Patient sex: M
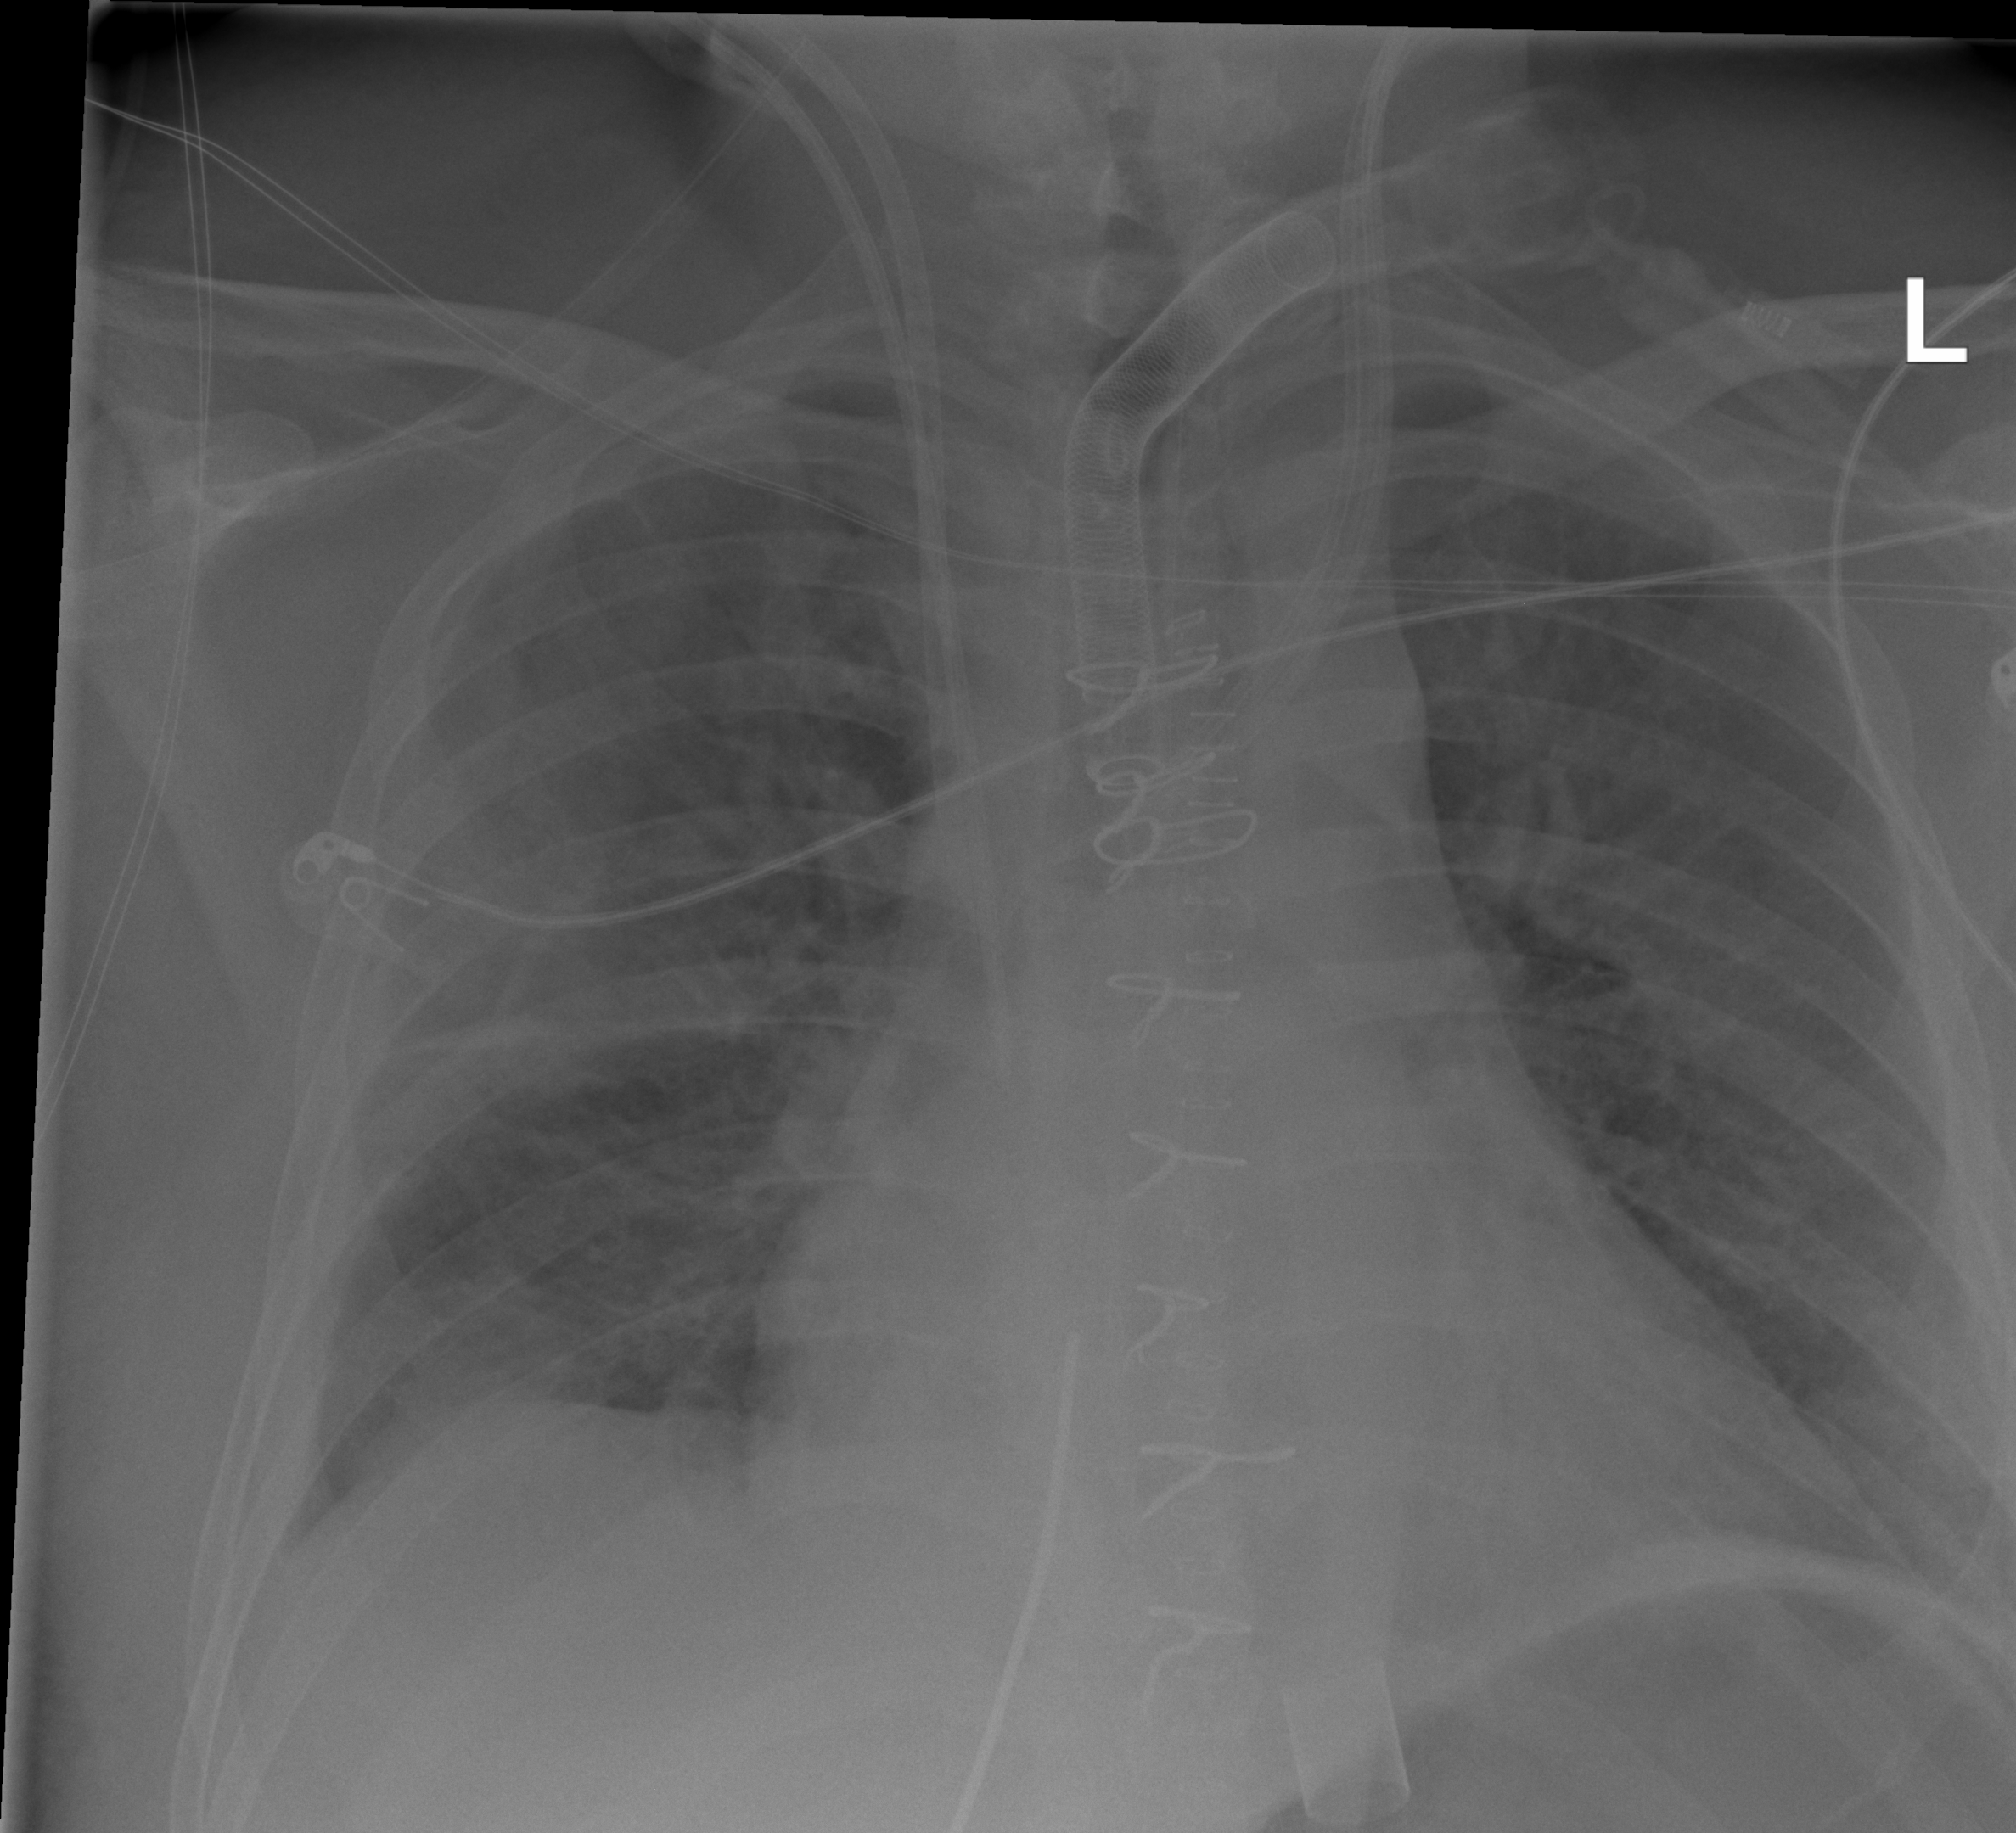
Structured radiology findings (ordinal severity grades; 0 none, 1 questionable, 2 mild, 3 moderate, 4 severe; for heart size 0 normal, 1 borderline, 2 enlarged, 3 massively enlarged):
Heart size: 2
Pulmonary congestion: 2
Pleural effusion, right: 2
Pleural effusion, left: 0
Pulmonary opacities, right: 2
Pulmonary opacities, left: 3
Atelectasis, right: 2
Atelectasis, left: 2